Question: how can i tighten things up and make the fields not so wide so it can fit on a page without horizontal scrolling? i added css to a div but the field is still very long while the link text does wrap (in some browsers)
i am hopping for a .net way to get it to work in all browsers.
here is my terrible UI of my data grid

here is my defined asp.net code:
'''
<asp:GridView ID="gv" runat="server" CellPadding="4" Font-Names="Verdana" Font-Size="8pt"
EnableModelValidation="True" ForeColor="#333333" GridLines="None" OnRowCommand="gv_RowCommand"
OnRowEditing="gv_RowEditing" OnRowCancelingEdit="gv_RowCancelingEdit" OnRowDataBound="gv_RowDataBound"
OnRowDeleting="gv_RowDeleting" OnRowUpdating="gv_RowUpdating" ShowFooter="true"
DataKeyNames="ProjectLinkId,LastUpdate" AutoGenerateColumns="False">
<AlternatingRowStyle BackColor="White" />
<RowStyle BackColor="#EFF3FB" />
<Columns>
<asp:TemplateField>
<ItemTemplate>
<table>
<tr>
<td>
<asp:Button runat="server" ID="cbEdit" Text="Edit" Width="75px" Font-Size="8pt" CommandName="Edit" />
</td>
</tr>
<tr>
<td>
<asp:Button runat="server" ID="cbDelete" Text="Delete" Width="75px" Font-Size="8pt"
CommandName="Delete" />
</td>
</tr>
</table>
</ItemTemplate>
<EditItemTemplate>
<table>
<tr>
<td>
<asp:Button runat="server" ID="cbUpdate" Text="Update" Width="75px" Font-Size="8pt"
CommandName="Update" />
</td>
</tr>
<tr>
<td>
<asp:Button runat="server" ID="cbCancel" Text="Cancel" Width="75px" Font-Size="8pt"
CommandName="Cancel" />
</td>
</tr>
</table>
</EditItemTemplate>
<FooterTemplate>
<asp:Button runat="server" ID="cbSave" Text="Insert" Width="75px" Font-Size="8pt"
CommandName="Save" />
</FooterTemplate>
</asp:TemplateField>
<asp:TemplateField HeaderText="Type">
<ItemTemplate>
<asp:Label runat="server" ID="lblLinkTypeText" Text='<%# Bind("LinkTypeText") %>'
CssClass="DefaultFont" />
</ItemTemplate>
<EditItemTemplate>
<asp:DropDownList runat="server" ID="ddlLinkTypeCID" CssClass="DefaultFont" />
</EditItemTemplate>
<FooterTemplate>
<asp:DropDownList runat="server" ID="ftrLinkTypeCID" CssClass="DefaultFont" />
</FooterTemplate>
</asp:TemplateField>
<asp:TemplateField HeaderText="URL">
<ItemTemplate>
<div style="width:316px; word-wrap: break-word">
<asp:HyperLink runat="server" ID="lbURL" NavigateUrl='<%# Bind("URL") %>' Text='<%# Bind("URL") %>' Width="300" />
</div>
</ItemTemplate>
<EditItemTemplate>
<asp:TextBox runat="server" ID="txtURL" TextMode="MultiLine" Text='<%# Bind("URL") %>'
CssClass="DefaultTextBox" />
</EditItemTemplate>
<FooterTemplate>
<asp:TextBox runat="server" ID="ftrURL" TextMode="MultiLine" Text='<%# Bind("URL") %>'
CssClass="DefaultTextBox" />
</FooterTemplate>
</asp:TemplateField>
<asp:TemplateField HeaderText="Description">
<ItemTemplate>
<div style="width:316px; word-wrap: break-word">
<asp:Label runat="server" ID="lblDescription" Text='<%# Bind("Description") %>' CssClass="DefaultFont"/>
</div>
</ItemTemplate>
<EditItemTemplate>
<asp:TextBox runat="server" ID="txtDescription" TextMode="MultiLine" Text='<%# Bind("Description") %>'
CssClass="DefaultTextBox" />
</EditItemTemplate>
<FooterTemplate>
<asp:TextBox runat="server" ID="ftrDescription" TextMode="MultiLine" Text='<%# Bind("Description") %>'
CssClass="DefaultTextBox" />
</FooterTemplate>
</asp:TemplateField>
</Columns>
<FooterStyle BackColor="#507CD1" Font-Bold="True" ForeColor="White" />
<PagerStyle BackColor="#2461BF" ForeColor="White" HorizontalAlign="Center" />
<SelectedRowStyle BackColor="#D1DDF1" Font-Bold="True" ForeColor="#333333" />
<HeaderStyle BackColor="#507CD1" Font-Bold="True" ForeColor="White" />
<EditRowStyle BackColor="#2461BF" />
<AlternatingRowStyle BackColor="White" />
</asp:GridView>
'''
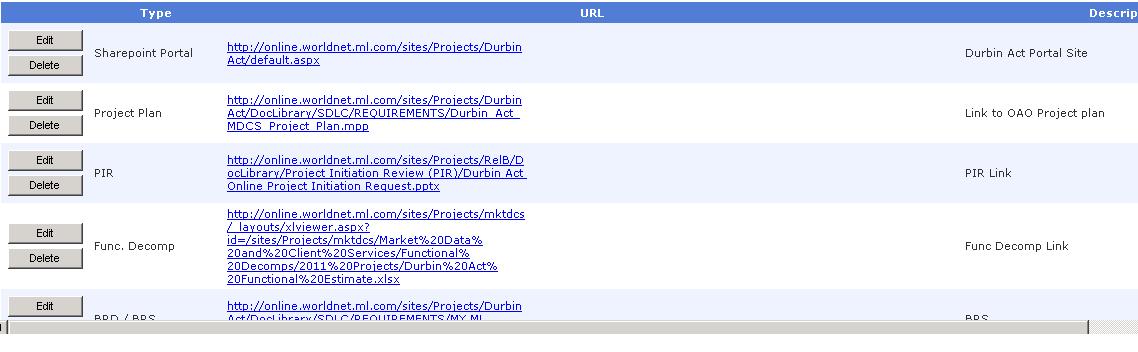
Answer: You can add a 'ItemStyle' element to your 'TemplateField'
Example:
'''
<asp:TemplateField>
<ItemStyle Width="45%" />
<ItemTemplate>
...
</ItemTemplate>
</asp:TemplateField>
'''